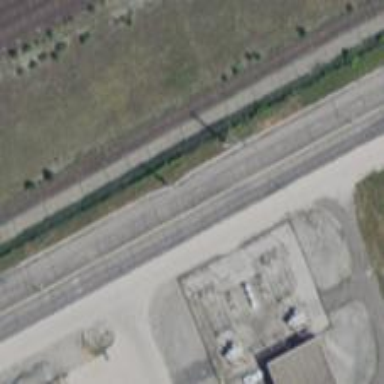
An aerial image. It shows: Power pole.